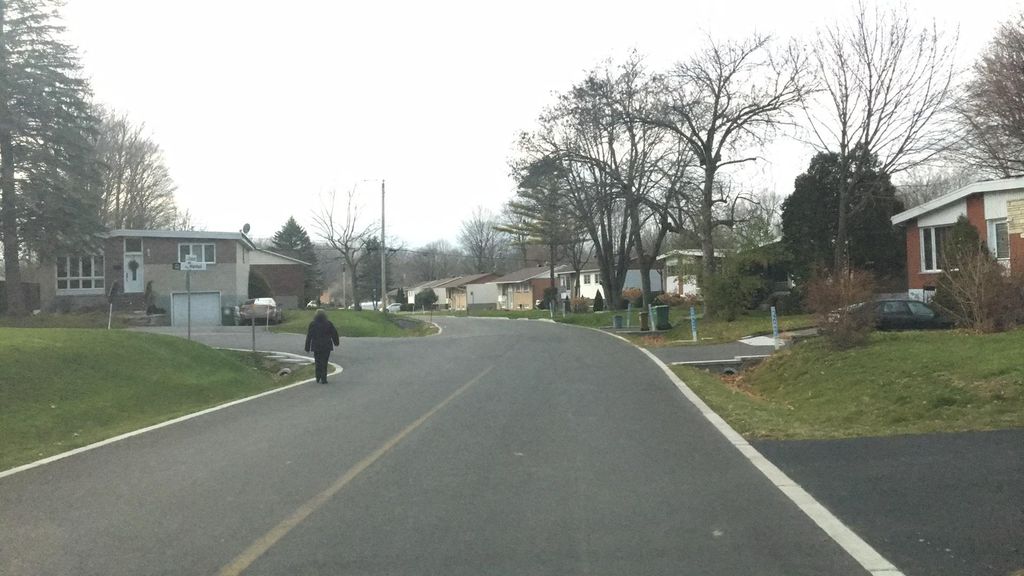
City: montreal